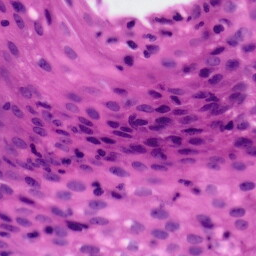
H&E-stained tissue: Tonsil